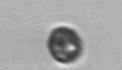
Label: Dinophyceae